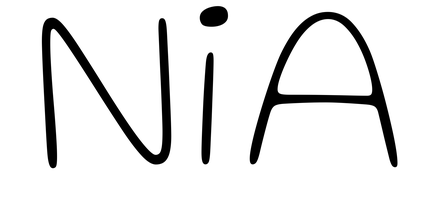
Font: Gluten_Thin